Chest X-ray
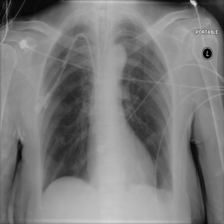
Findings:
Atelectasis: negative
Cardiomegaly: negative
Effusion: negative
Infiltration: negative
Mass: negative
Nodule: negative
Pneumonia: negative
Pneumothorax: negative
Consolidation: negative
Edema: negative
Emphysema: negative
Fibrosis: negative
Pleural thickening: negative
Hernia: negative